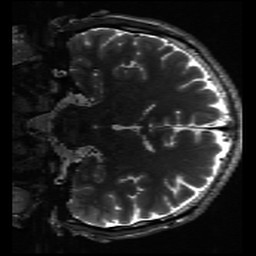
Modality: inplaneT2
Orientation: coronal